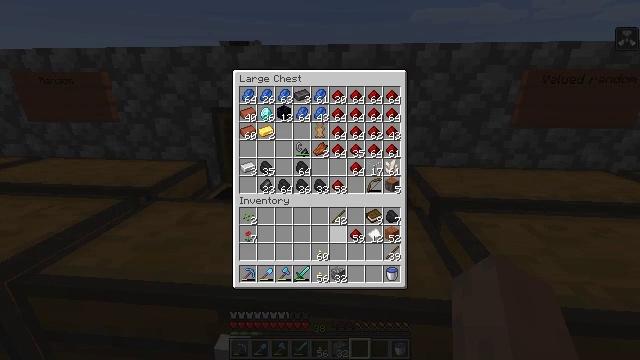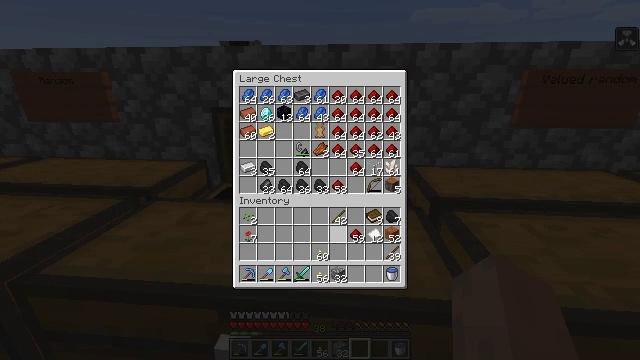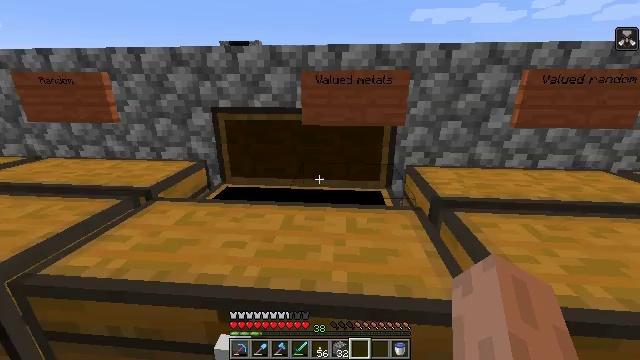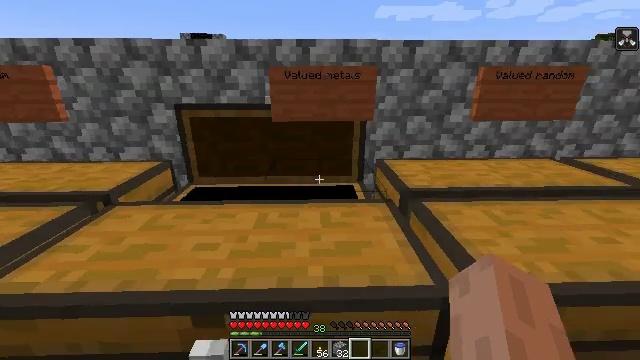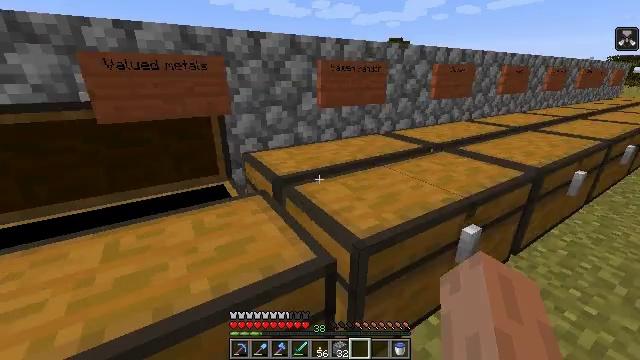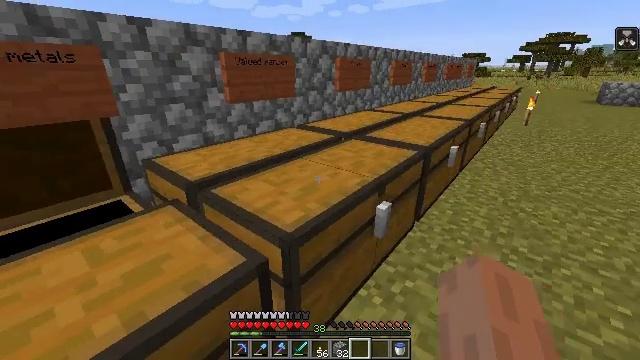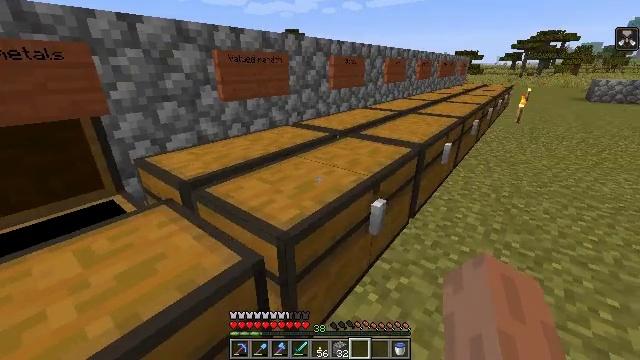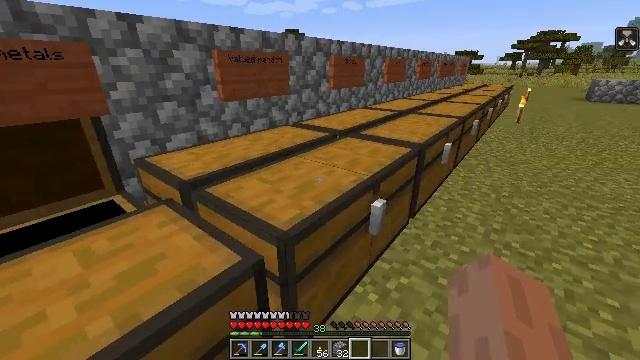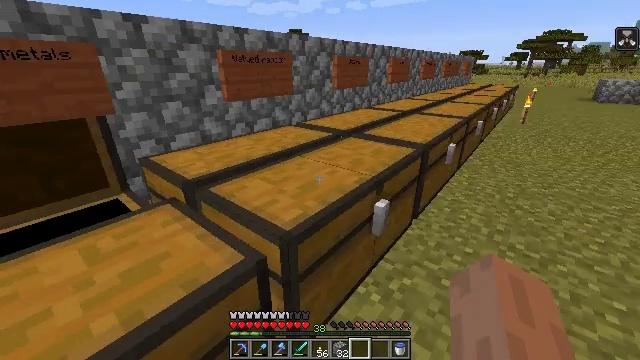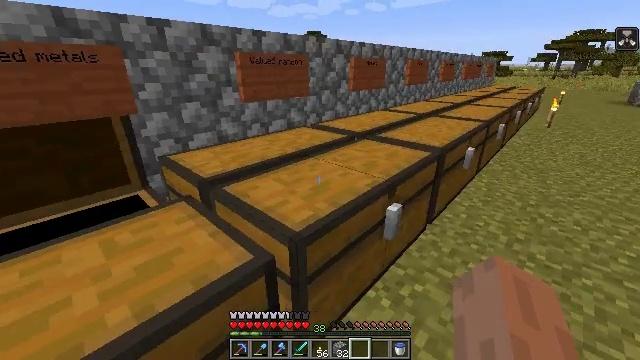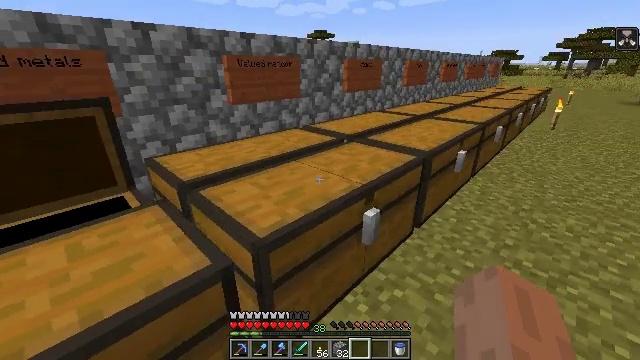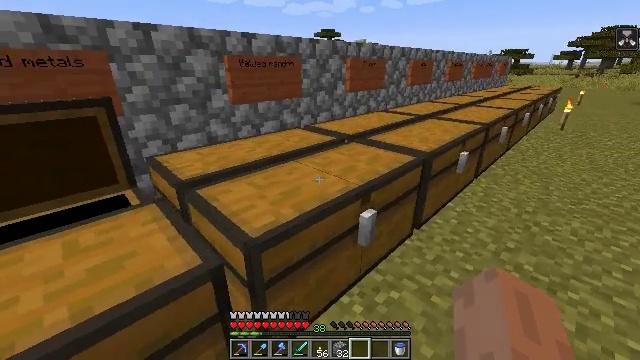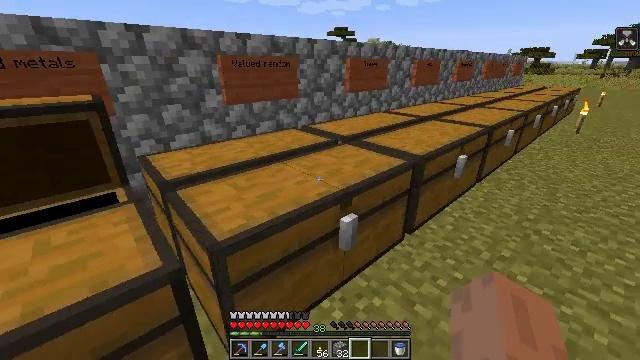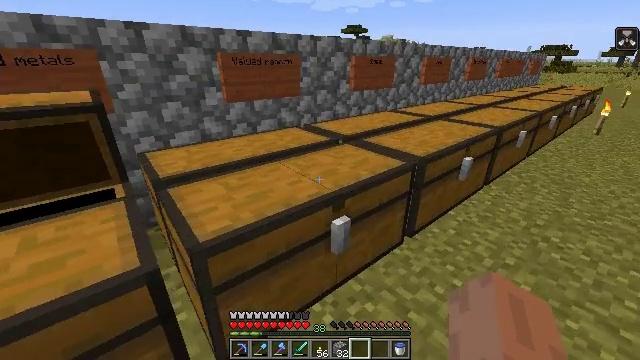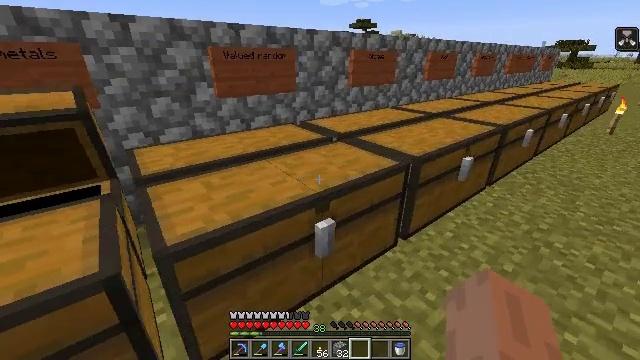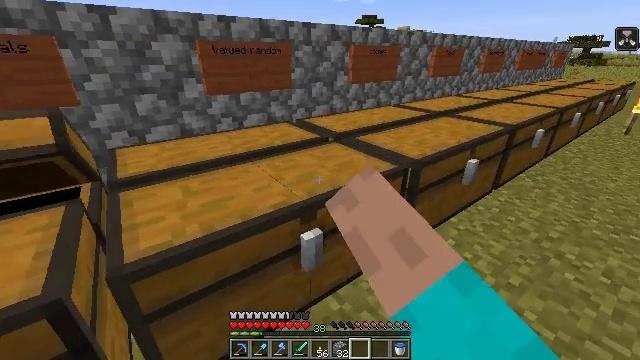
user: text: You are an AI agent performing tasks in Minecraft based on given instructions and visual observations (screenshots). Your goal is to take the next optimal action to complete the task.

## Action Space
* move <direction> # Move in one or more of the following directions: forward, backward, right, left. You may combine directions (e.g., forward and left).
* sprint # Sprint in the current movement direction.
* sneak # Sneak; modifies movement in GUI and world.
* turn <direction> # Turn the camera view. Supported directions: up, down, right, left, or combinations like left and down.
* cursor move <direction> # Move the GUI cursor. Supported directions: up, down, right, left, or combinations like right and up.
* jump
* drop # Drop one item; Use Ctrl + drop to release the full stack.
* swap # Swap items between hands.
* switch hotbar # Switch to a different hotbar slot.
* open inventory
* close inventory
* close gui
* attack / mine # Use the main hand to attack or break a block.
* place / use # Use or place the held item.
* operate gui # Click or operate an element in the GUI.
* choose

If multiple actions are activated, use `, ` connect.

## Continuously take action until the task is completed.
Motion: motion action
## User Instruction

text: Drop wheat seeds.
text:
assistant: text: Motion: no_op
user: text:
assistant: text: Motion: no_op
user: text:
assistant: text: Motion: turn right, close gui
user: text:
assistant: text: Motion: turn right and down
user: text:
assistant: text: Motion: turn right and down
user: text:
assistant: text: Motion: turn right
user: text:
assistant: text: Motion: no_op
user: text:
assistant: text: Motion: no_op
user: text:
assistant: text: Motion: move right, turn left
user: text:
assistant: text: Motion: move right, turn left
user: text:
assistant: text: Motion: move right, turn left
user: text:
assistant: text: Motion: move forward and move right, turn left
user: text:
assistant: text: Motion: move forward and move right, turn left
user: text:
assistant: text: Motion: move forward, turn left, use / place
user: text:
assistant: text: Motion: turn left, use / place
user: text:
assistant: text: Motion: use / place
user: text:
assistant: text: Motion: use / place
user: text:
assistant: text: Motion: no_op
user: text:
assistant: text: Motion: open gui
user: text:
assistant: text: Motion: no_op
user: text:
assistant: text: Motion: no_op
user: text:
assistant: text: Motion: no_op
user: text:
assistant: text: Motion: no_op
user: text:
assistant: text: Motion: no_op
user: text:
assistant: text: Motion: no_op
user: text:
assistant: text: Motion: close gui
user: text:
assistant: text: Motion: no_op
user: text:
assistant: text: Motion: no_op
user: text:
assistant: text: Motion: no_op
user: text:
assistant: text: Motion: no_op